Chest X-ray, PA view. Patient: 61 years old, sex M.
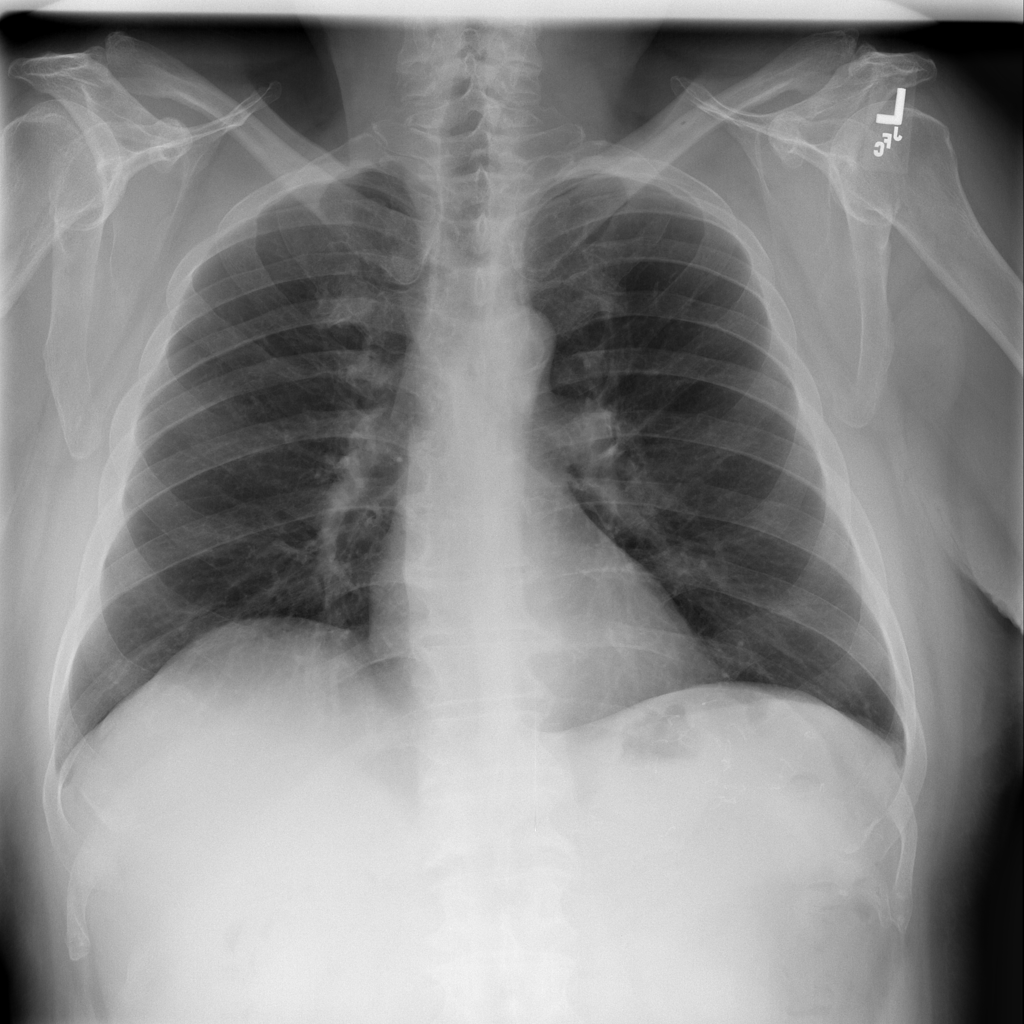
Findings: No Finding